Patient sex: M
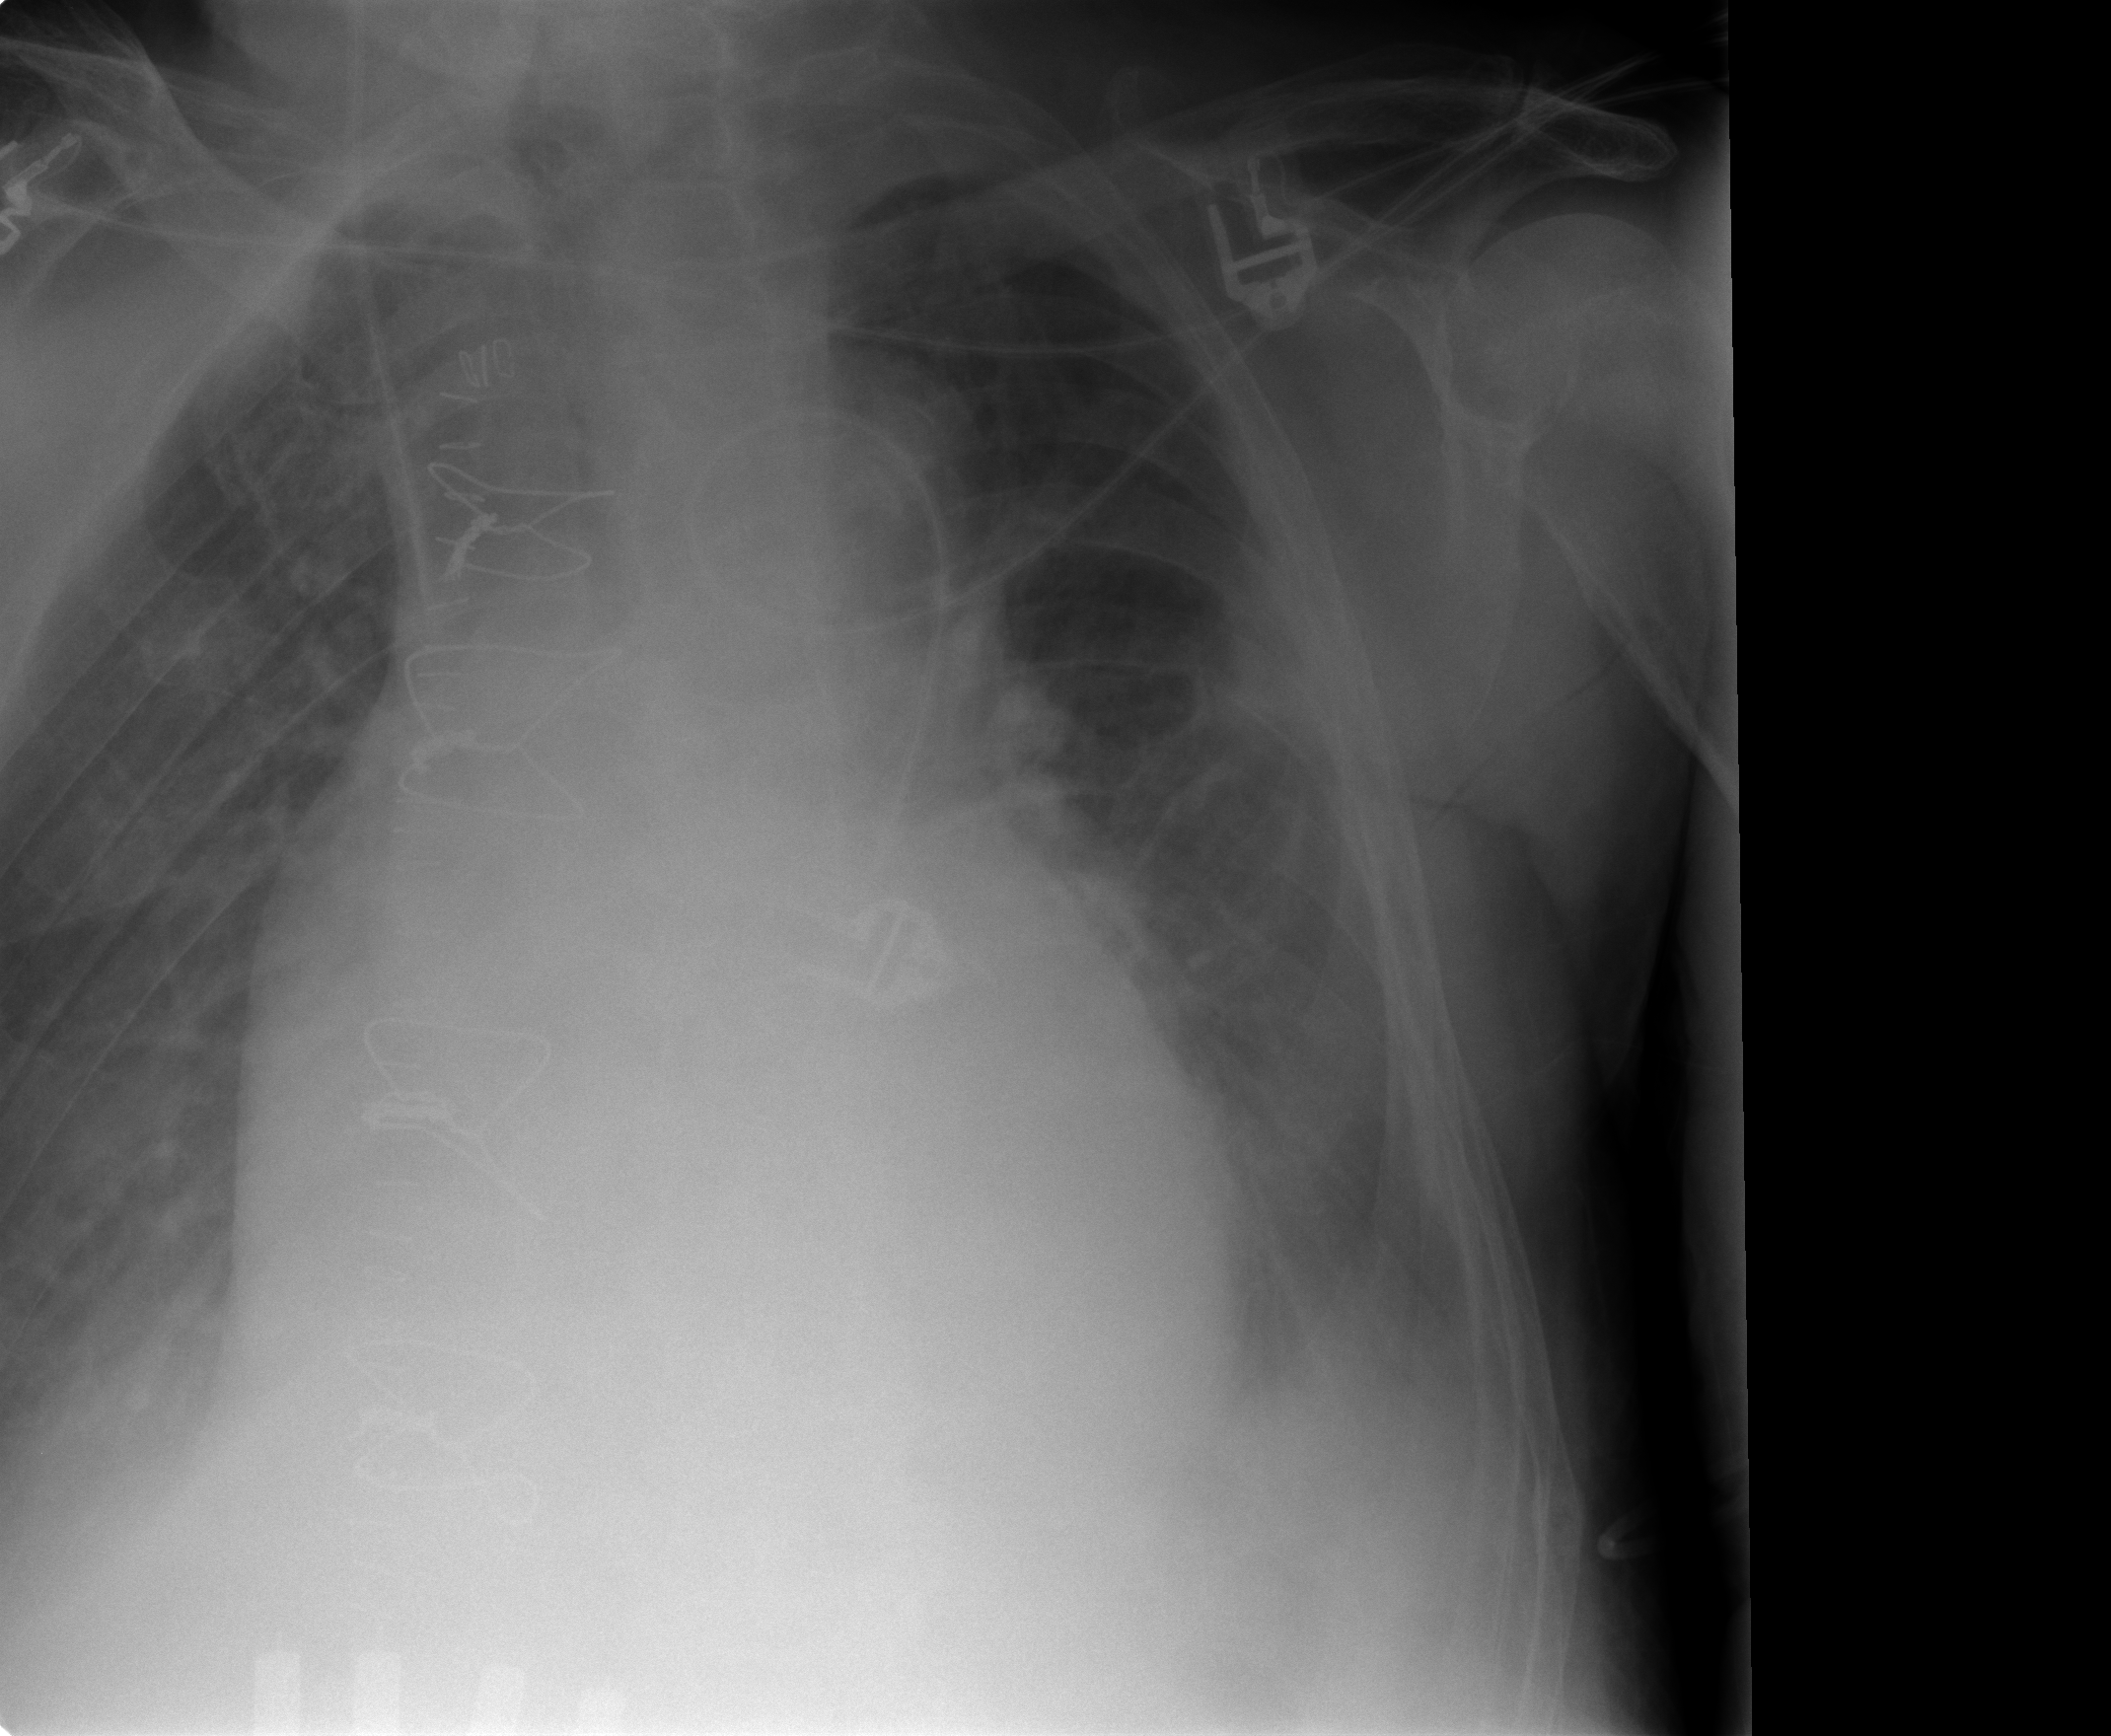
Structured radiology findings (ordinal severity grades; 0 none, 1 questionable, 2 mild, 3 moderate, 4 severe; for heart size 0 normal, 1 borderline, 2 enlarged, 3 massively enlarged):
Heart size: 2
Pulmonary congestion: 1
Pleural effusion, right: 2
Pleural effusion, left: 2
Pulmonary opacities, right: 0
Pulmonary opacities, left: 1
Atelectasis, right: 1
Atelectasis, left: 2